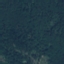
Land use / land cover: Forest